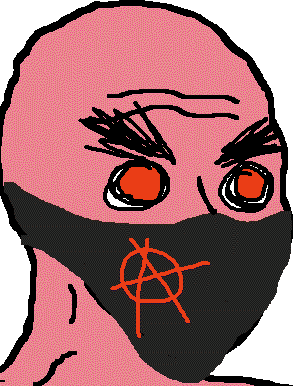
Label: 5_Rage